Aerial crown-view tile of a tropical tree (Barro Colorado Island, Panama), acquired 20240813:
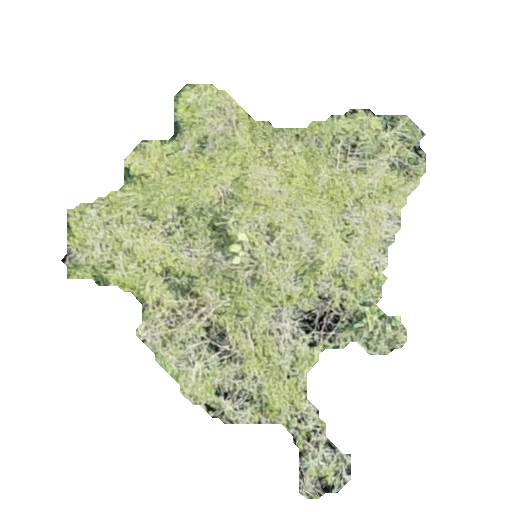
Species: Tabebuia rosea
GBIF accepted scientific name: Tabebuia rosea
Crown area: 121.915 m²